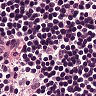
Metastatic tissue present: no